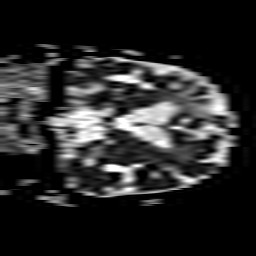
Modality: ADC
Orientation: coronal
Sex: female
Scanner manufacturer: philips
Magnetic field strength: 3 T
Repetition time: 4.483 s
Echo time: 0.06119 s